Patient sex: M
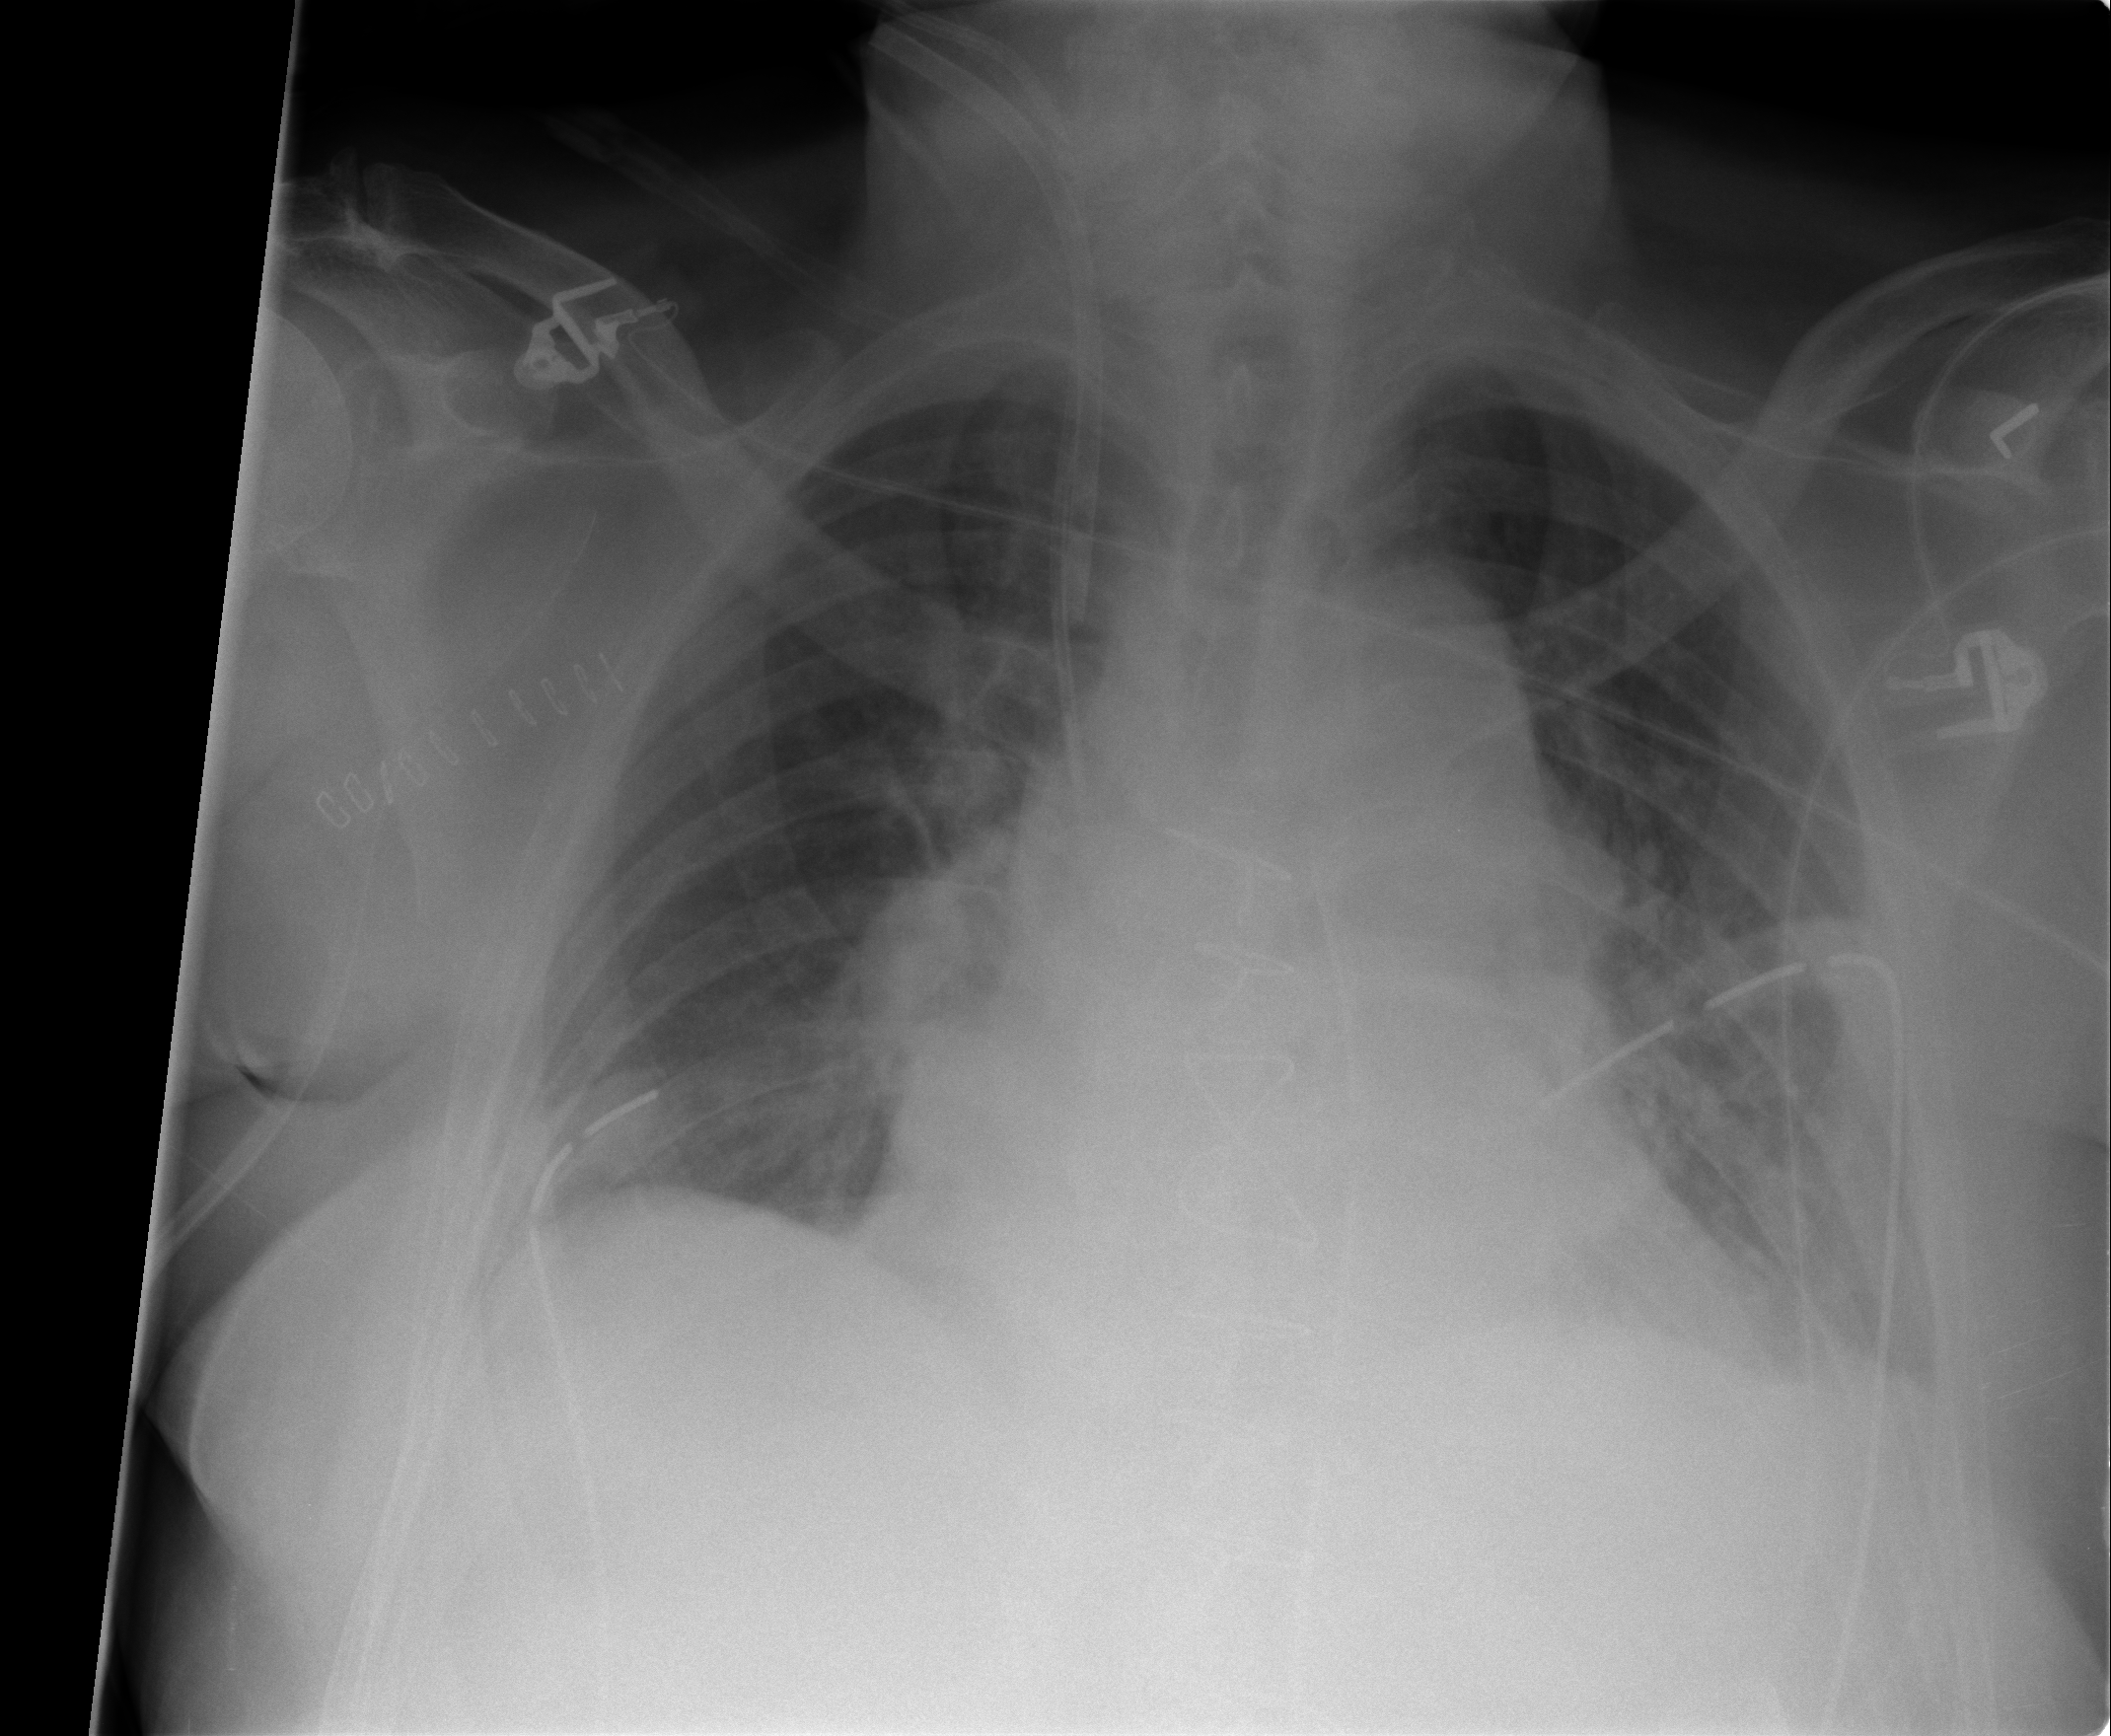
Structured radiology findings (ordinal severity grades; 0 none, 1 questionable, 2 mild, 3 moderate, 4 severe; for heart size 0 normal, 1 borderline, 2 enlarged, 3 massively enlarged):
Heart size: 2
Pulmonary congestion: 1
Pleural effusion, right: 0
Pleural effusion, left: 0
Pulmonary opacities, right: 0
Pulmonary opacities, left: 1
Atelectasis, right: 1
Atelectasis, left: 2